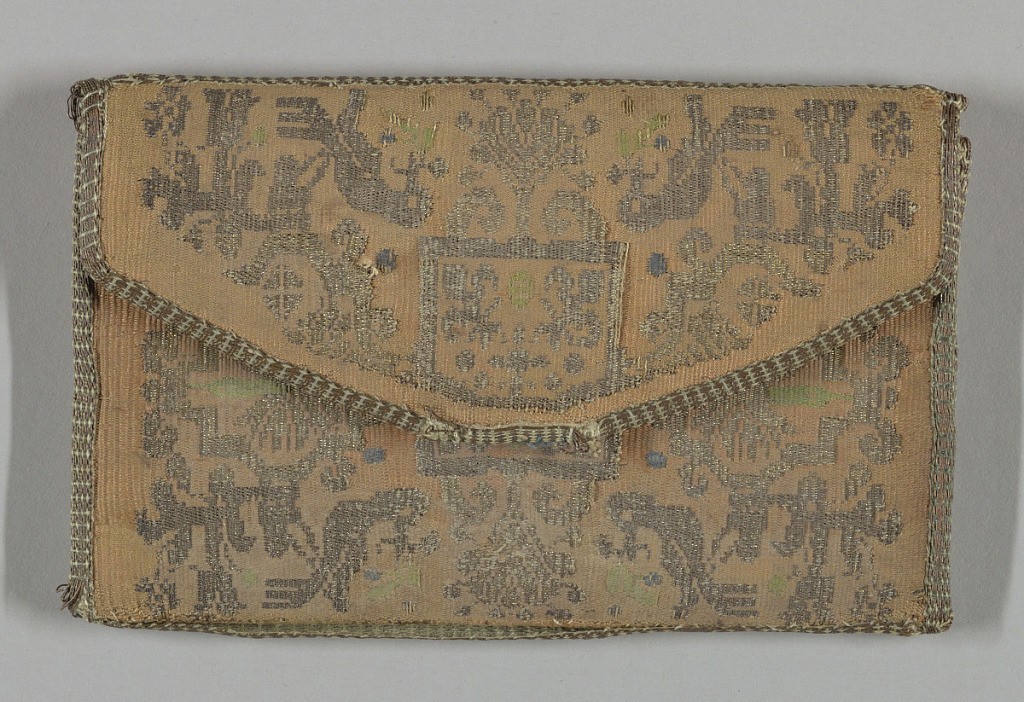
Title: Purse
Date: late 17th–early 18th century
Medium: silk, metal Technique: woven
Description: Small and flat envelope-shaped pocket book woven in salmon-colored silk, gold and silver thread and small areas of colored silk. Pattern has a square in the center that frames four fleurs-de-lis in the corners. Surrounding area is patterned with birds, medallions and stylized floral forms.